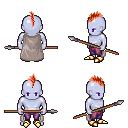
a pixel art fantasy rpg character, male body template, dark elf, purple skin, gray cape, magenta pants, red mohawk hairstyle, gold boots, spear, four views (front, back, left, right), 2x2 character sprite sheet, small pixel art, hard edges, no anti-aliasing